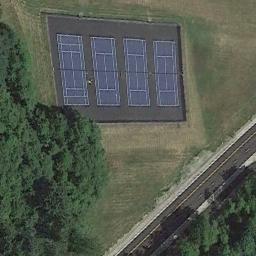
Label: tennis_court